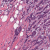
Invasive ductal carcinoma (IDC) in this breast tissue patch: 1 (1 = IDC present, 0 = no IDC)